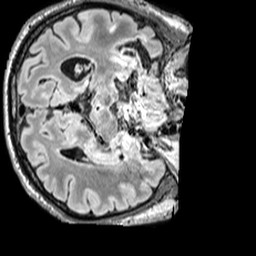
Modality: FLAIR
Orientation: axial
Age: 60
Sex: male
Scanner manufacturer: siemens
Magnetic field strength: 3 T
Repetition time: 5 s
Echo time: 0.387 s